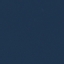
Land use / land cover class: SeaLake